Question: I am developing an iPhone application where i need to show UIButtons with back images horizontally(each row two buttons with back images) with scrollbar provision in a View. I have a tabbar application created. Please refer the attached sample image. How can i develop such screen? Do i need create tableview with just ONE row, where i can add UIButtons with back images horizontally (or) How can i achieve it easily? Is there a sample program available?
Note: When clicking on button, i also need to know which button is clicked. I have actions for all buttons..
Please help!

I'm able to achieve the buttons with images horizontally (in two button in a row). My problem is, how can i tag it properly, so that i can action it properly.
'''
- (UITableViewCell *)tableView:(UITableView *)tableView cellForRowAtIndexPath:(NSIndexPath *)indexPath {
UITableViewCell *cell=[[UITableViewCell alloc]init];
static NSString *CellIdentifier1 = @"Cell";
cell = [tableView dequeueReusableCellWithIdentifier:CellIdentifier1];
// if (cell == nil) {
cell = [[[UITableViewCell alloc] initWithFrame:CGRectZero reuseIdentifier:CellIdentifier1] autorelease];
//}
tableView.separatorStyle=UITableViewCellSeparatorStyleNone;
cell.backgroundColor = [UIColor clearColor];
UIButton *btn1 = [[UIButton alloc] initWithFrame:CGRectMake(11.0, 6.0, 80.0, 65.0)];
//UIImageView *imageView = [UIImage imageNamed:@"avatar.png"];
btn1.enabled = YES;
// btn1.tag = ?????; // HOW can it tag it properly.
[btn1 setBackgroundImage:[UIImage imageNamed:@"image1.png"] forState:UIControlStateNormal];
[btn1 addTarget:self action:@selector(buttonPressed:) forControlEvents:UIControlEventTouchUpInside];
[cell.contentView addSubview:btn1];
UIButton *btn2 = [[UIButton alloc] initWithFrame:CGRectMake(180.0, 6.0, 80.0, 65.0)];
[btn2 addTarget:self action:@selector(buttonPressed:) forControlEvents:UIControlEventTouchUpInside];
// btn2.tag = ?????; // HOW can it tag it properly as it is in horizontal position.
[btn2 setImage:[UIImage imageNamed:@"image2.png"] forState:UIControlStateNormal];
[cell.contentView addSubview:btn2];
}
-(IBAction) buttonPressed: (id) sender
{
UIButton *button = (UIButton *)sender;
NSLog(@"Btn Tag: %d", [sender tag]);
}
'''
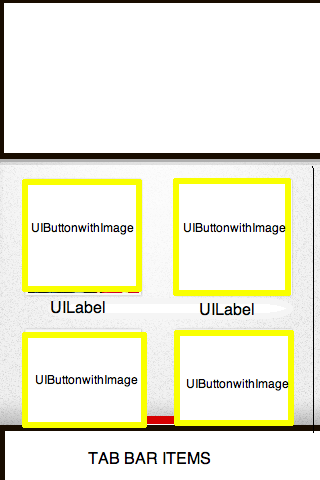
Answer: NOW you have to do on this way at least you will know how much will be the button the work will be easy . in my code i assume that i have 100 buttons so firstly don't use the static indentifier in table view cells use the code like this way .
NSString *CellIdentifier = [NSString stringWithFormat:@"identifier_%d", indexPath.row];
UITableViewCell *cell = [tableView dequeueReusableCellWithIdentifier:CellIdentifier];
//if (cell == nil)
if (cell == nil)
{
cell = [[UITableViewCell alloc] initWithStyle:UITableViewCellStyleDefault reuseIdentifier:CellIdentifier] ;
// now i assume the button are 100 so i assing the indexrow to first button and indexrow+100 tag to another button and code is like this way the button will be global or local depends upon you
and the function called by button on their clicking is as
UIButton *Button = (UIButton *)sender; NSLog(@"Selected button tag is %d", Button.tag);
the tag which will print the value in 3 digit is a right hand button and other one is left handed but i assume only are 100 button are there so check out with your logic .
Thanks,